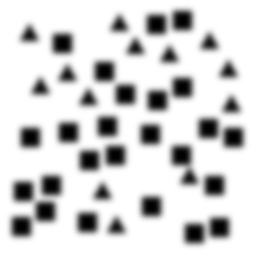
Squares: 25
Triangles: 13
Stars: 0
Total shapes: 38